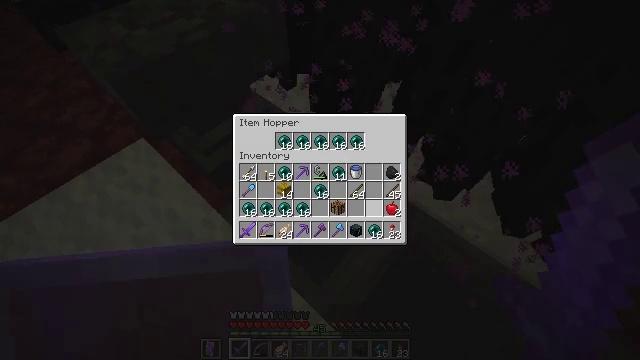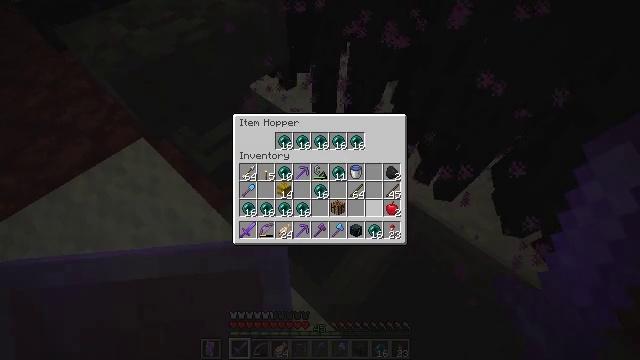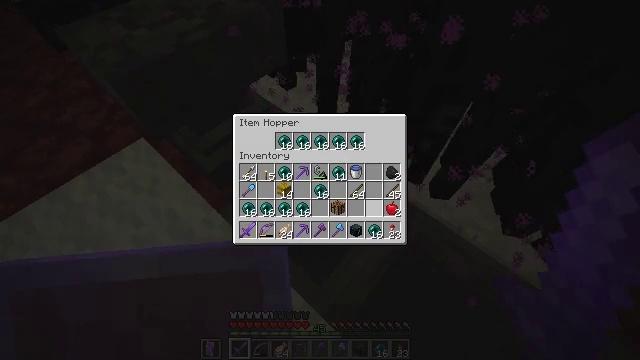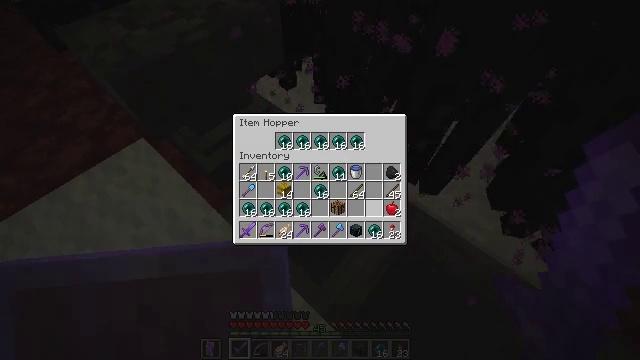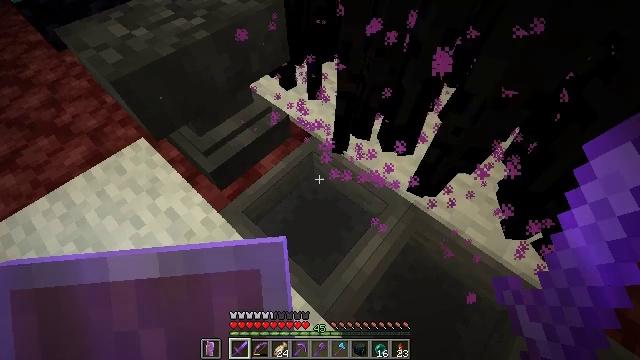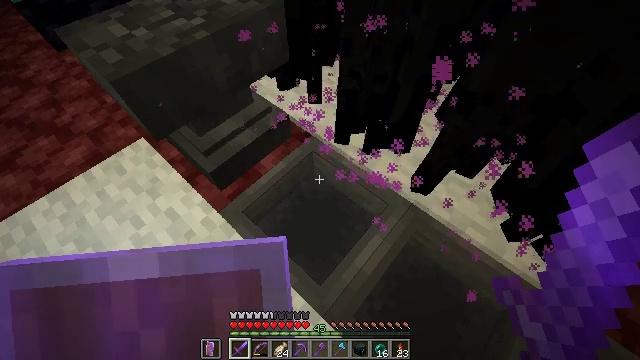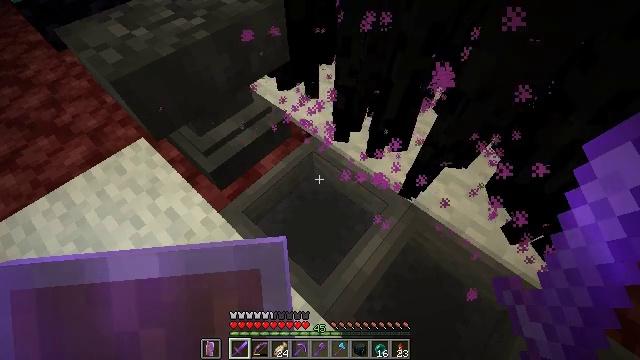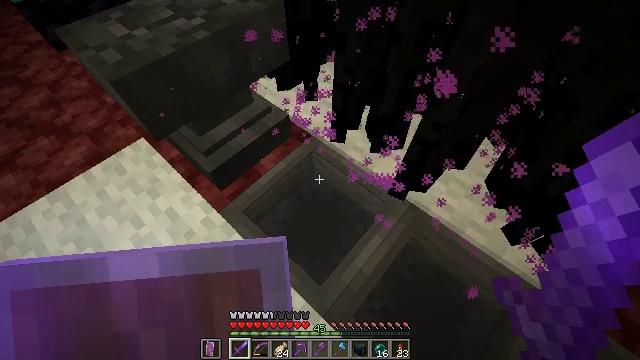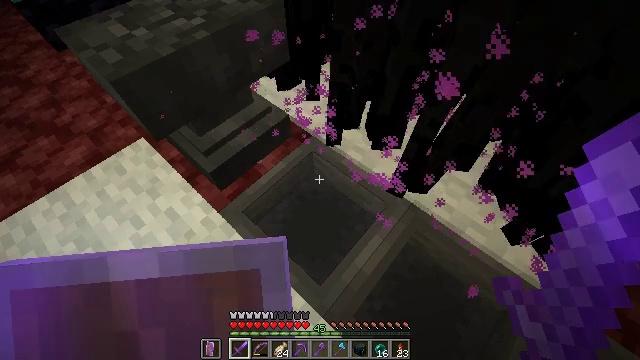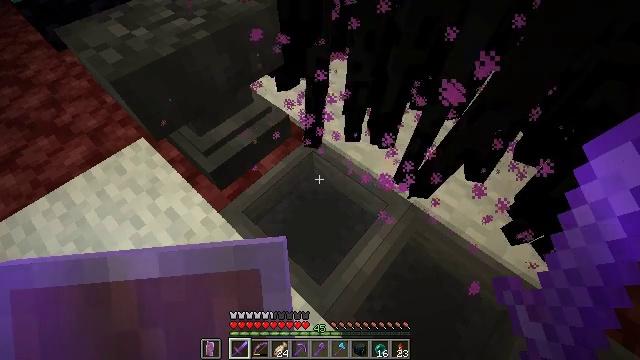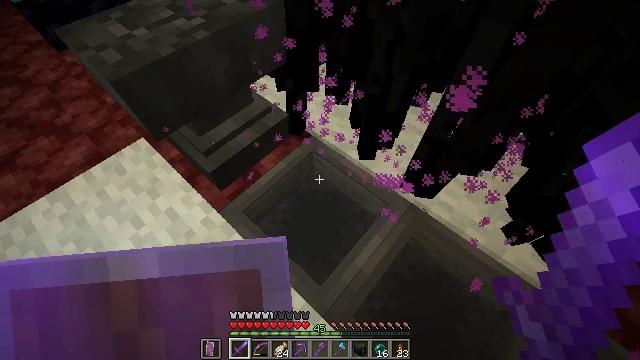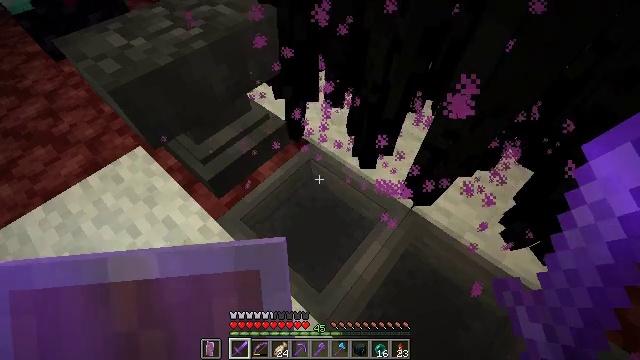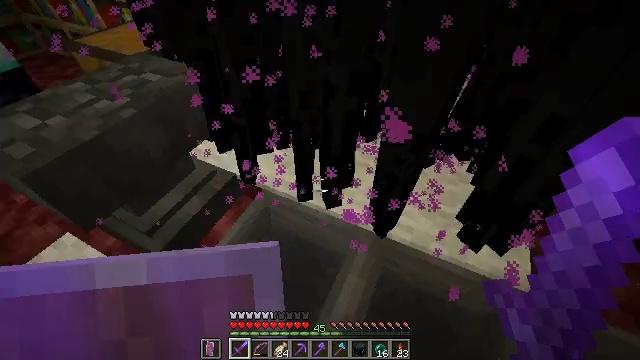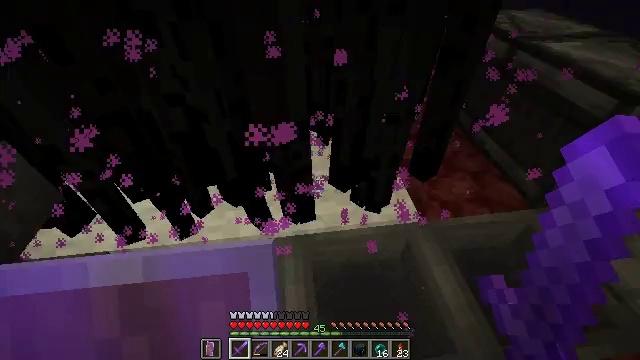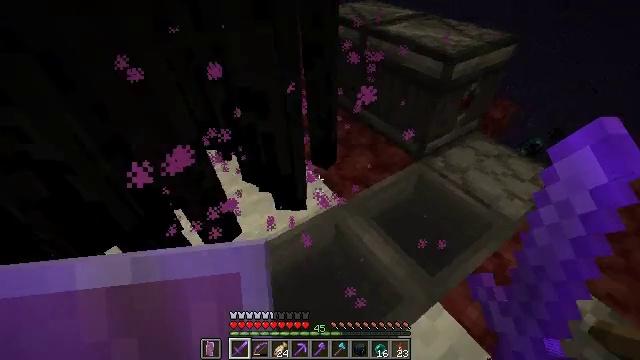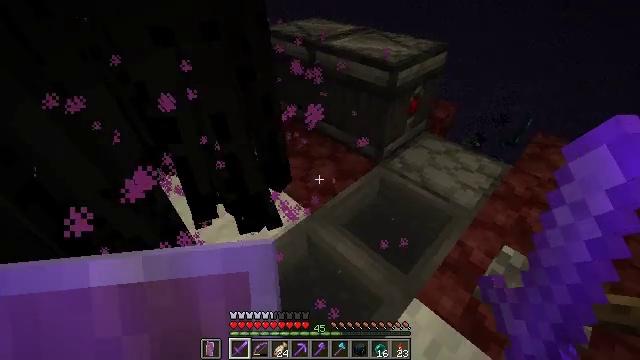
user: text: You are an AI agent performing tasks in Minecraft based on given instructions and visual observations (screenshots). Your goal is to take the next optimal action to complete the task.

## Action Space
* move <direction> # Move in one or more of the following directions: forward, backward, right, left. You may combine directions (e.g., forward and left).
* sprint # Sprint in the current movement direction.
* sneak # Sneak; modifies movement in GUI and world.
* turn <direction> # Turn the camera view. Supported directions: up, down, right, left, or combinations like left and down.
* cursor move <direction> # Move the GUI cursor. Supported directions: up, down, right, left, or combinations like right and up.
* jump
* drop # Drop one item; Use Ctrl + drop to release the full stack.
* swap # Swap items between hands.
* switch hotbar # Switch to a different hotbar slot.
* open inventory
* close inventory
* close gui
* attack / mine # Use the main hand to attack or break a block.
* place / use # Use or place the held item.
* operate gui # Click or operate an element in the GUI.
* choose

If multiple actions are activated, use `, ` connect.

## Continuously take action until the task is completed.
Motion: motion action
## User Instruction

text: Defeat an enderman.
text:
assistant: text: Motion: no_op
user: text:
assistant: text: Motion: no_op
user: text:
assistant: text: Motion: no_op
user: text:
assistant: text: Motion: no_op
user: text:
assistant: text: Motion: no_op
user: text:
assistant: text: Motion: no_op
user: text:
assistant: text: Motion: no_op
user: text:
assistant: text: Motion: no_op
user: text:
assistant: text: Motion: no_op
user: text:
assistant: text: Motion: no_op
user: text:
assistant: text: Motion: turn up
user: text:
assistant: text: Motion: turn right and up
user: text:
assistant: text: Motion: turn right and up
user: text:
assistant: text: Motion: turn right
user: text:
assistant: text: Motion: turn right and up
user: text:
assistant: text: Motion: turn right and up
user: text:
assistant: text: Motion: turn right and up
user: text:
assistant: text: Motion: no_op
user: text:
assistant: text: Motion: no_op
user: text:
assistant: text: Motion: no_op
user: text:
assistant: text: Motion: no_op
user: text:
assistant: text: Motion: no_op
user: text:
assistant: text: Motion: no_op
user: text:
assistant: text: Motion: no_op
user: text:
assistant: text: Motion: no_op
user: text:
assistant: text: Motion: no_op
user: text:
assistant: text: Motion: no_op
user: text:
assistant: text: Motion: no_op
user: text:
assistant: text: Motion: no_op
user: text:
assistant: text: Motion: no_op